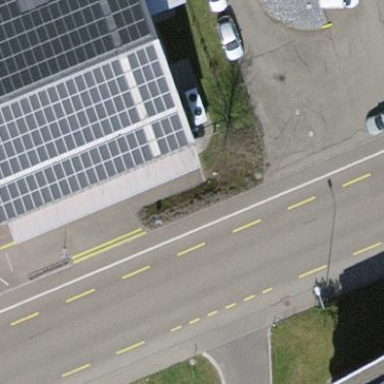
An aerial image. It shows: View of roof of building.